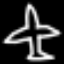
Label: airplane